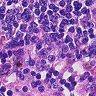
Metastatic tissue present: no